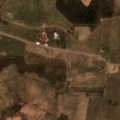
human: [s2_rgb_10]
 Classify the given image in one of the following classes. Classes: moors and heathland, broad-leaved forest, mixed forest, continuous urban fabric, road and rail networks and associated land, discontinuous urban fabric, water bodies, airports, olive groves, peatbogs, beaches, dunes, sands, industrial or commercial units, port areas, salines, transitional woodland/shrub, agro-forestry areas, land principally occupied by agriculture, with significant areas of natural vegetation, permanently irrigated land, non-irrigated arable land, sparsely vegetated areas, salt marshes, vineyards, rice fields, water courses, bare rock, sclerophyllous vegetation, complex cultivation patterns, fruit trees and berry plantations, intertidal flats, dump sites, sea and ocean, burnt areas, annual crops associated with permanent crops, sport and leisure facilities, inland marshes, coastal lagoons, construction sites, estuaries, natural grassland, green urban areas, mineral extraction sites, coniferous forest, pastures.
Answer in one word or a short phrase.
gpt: non-irrigated arable land, pastures, complex cultivation patterns, broad-leaved forest, transitional woodland/shrub